Question: The color palette is a view added to main storyboard. I have used corner radius to make a circle. The small circle inside the palette is a subview created inside the palette view. The small circle is draggable. The problem is I can drag the small circle outside the main circle (palette).
How do I stop the small circle from being dragged once it reaches the border of the main circle (palette).

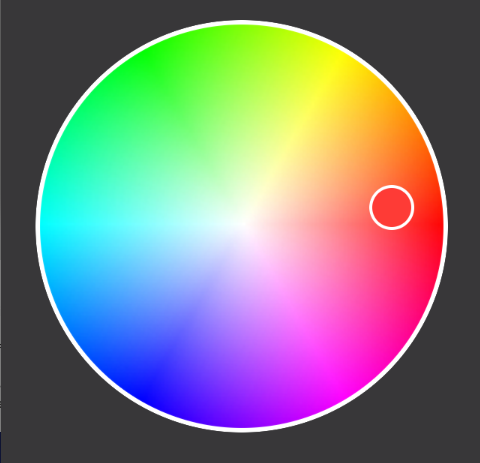
Answer: Calculate the distance between the centre point of the palette and the centre point of the picker circle (<URL>
Add on the radius of the picker circle and if that exceeds the radius of the larger circle then you want to stop the dragging.

So if the Distance + R2 is >= Radius 1 you've reached the edge of the circle and need to stop them dragging
Based on the sample project you uploaded here is the correct code...
'''
- (void)touchesMoved:(NSSet *)touches withEvent:(UIEvent *)event {
for (UITouch *touch in touches){
CGPoint newPoint = [touch locationInView:self];
newPoint.x -= startPoint.x;
newPoint.y -= startPoint.y;
CGRect frm = [picker frame];
frm.origin = newPoint;
CGFloat xDist = abs((newPoint.x + 15) - (self.center.x - self.frame.origin.x));
CGFloat yDist = abs((newPoint.y + 15) - (self.center.y - self.frame.origin.y));
CGFloat distance = sqrt((xDist * xDist) + (yDist * yDist));
if ((distance + 15) >= (self.frame.size.width /2)) {
// EDGE REACHED SO DON'T UPDATE
} else {
[picker setFrame:frm];
}
}
}
'''
You only want to update the frame if its still in bounds and your distance calculations weren't taking into account the offset of the containing view
HTH